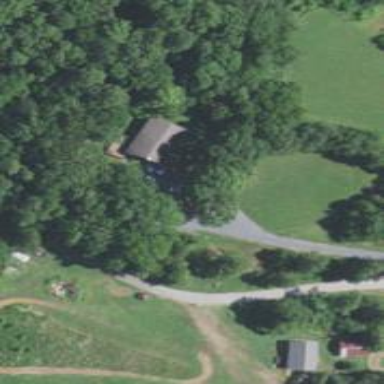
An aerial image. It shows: Driveway.